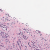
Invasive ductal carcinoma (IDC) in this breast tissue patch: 1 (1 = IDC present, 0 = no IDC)